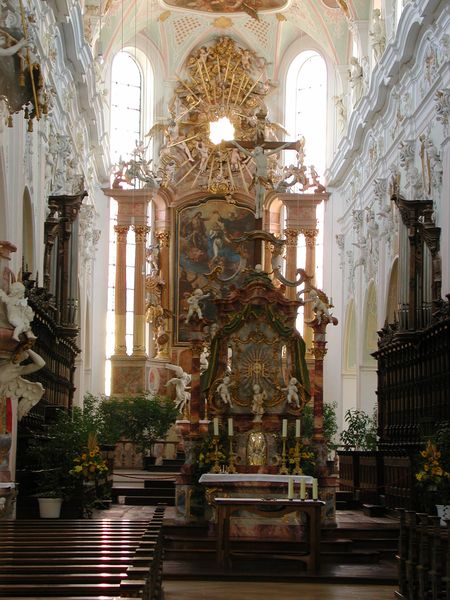
Titel: Ochsenhausen, St. Georg
Standort: Ochsenhausen, St. Georg (EU - D - BW)
Schlagwörter: gemälde, weiß, grün, blumen, fenster, holz, licht, marmor, pastell, raum, schmuck, säule, säulen, rot, ornament, barock, stein, bild, innenraum, öl, kirche, sonne, gold, innen, musik, pflanzen, engel, skulptur, balkon, bank, figuren, kuppel, tafel, verzierung, kerze, kerzen, stuck, stufen, strahlen, leinwand, kranz, altar, bänke, hochaltar, christus, jesus, monstranz, wien, gips, heilig, putten, altarbild, retabel, kupel, kathedral, puzzi